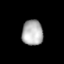
Tissue: lung
Cell type: T cells
Senescence score: 0.6337
Nuclear area (px): 525
Mean DAPI intensity: 175.505